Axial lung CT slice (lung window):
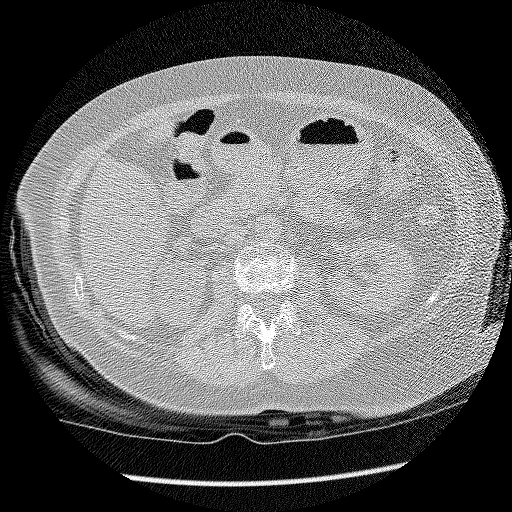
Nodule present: no